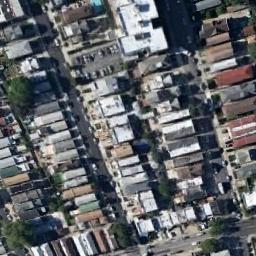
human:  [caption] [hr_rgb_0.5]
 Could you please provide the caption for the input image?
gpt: Residential houses vary in size .

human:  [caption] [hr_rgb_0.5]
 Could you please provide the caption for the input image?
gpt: A dense residential area has a parking lot and lots of houses next to each other .

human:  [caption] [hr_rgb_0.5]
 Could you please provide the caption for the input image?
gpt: There are many roads and neatly arranged houses and trees and many vehicles in densely populated areas .

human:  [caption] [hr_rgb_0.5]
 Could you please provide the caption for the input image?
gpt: The dense residential is next to the road and the traffic is very convenient .

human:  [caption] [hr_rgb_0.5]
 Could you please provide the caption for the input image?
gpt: There are buildings of different colors on a dense residential area .